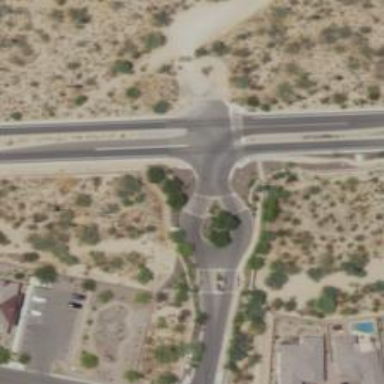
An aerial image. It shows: Unmarked road crossing.